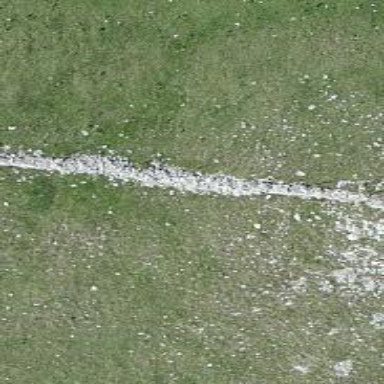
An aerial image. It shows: Wall made of dry stone.